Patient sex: F
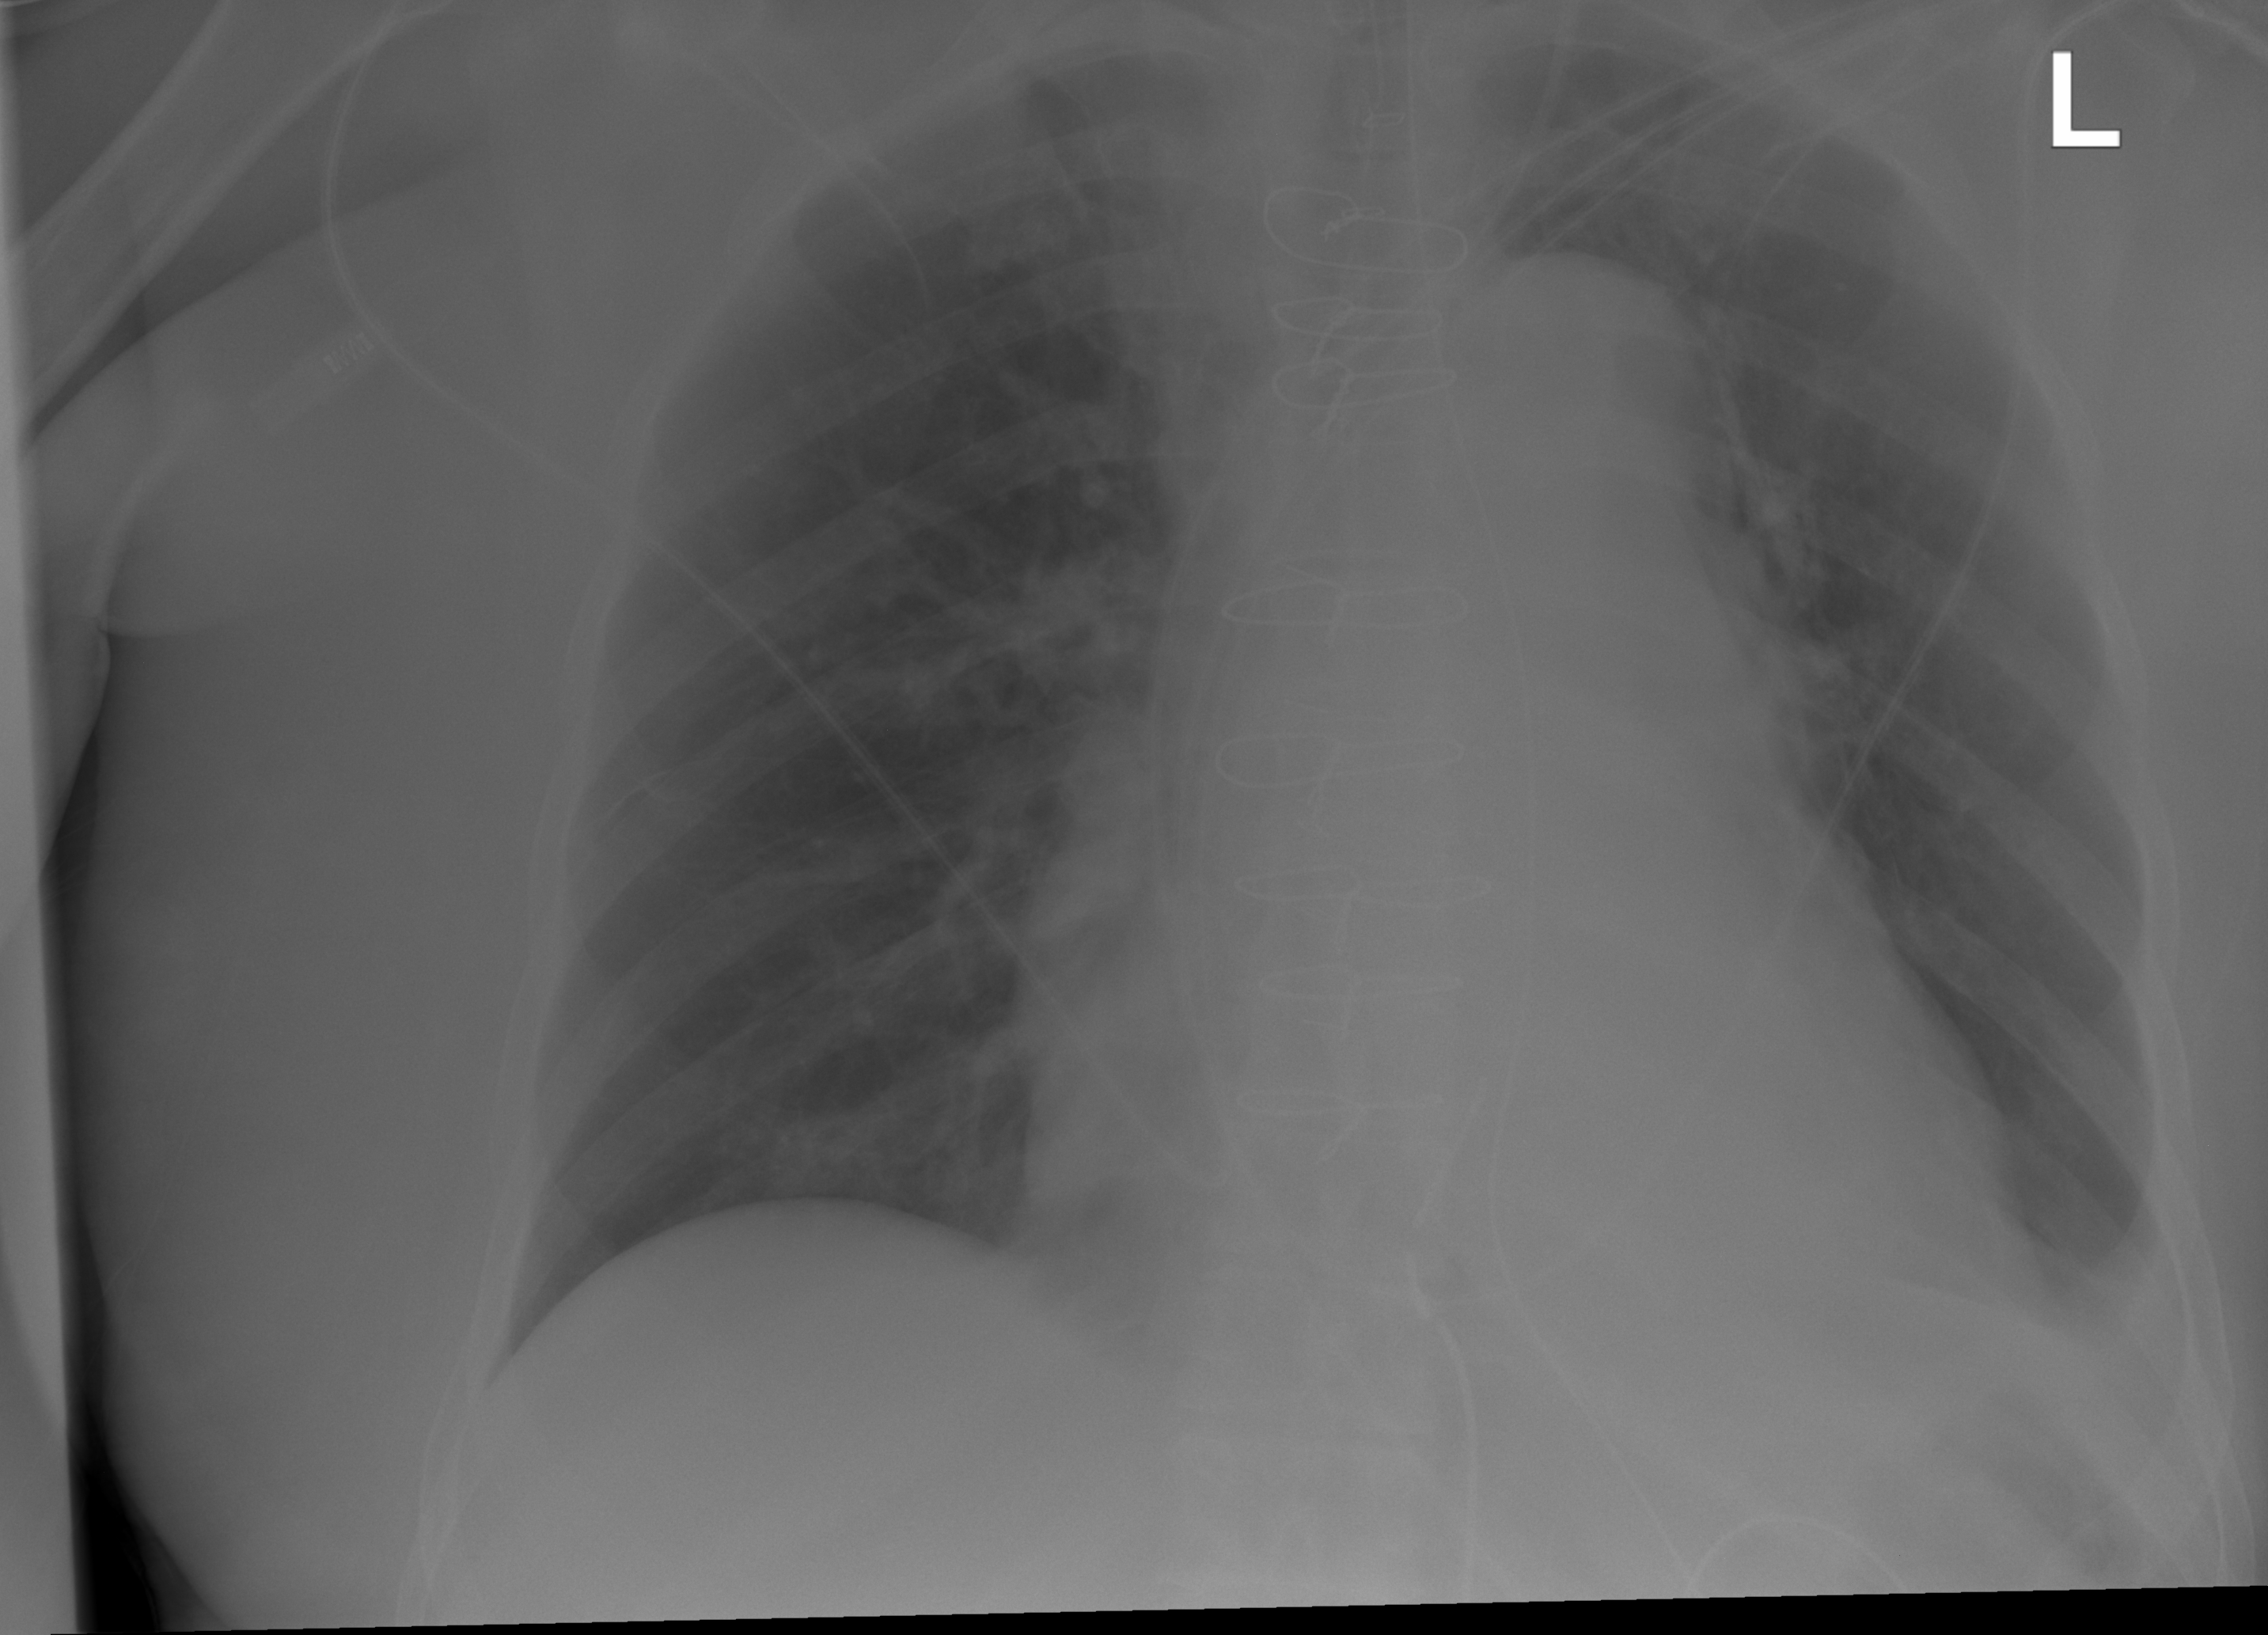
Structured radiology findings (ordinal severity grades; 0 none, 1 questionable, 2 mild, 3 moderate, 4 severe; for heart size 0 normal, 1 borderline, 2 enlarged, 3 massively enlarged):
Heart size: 2
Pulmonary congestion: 0
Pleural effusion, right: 0
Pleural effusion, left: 2
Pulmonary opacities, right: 0
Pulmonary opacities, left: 0
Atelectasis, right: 0
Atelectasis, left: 2